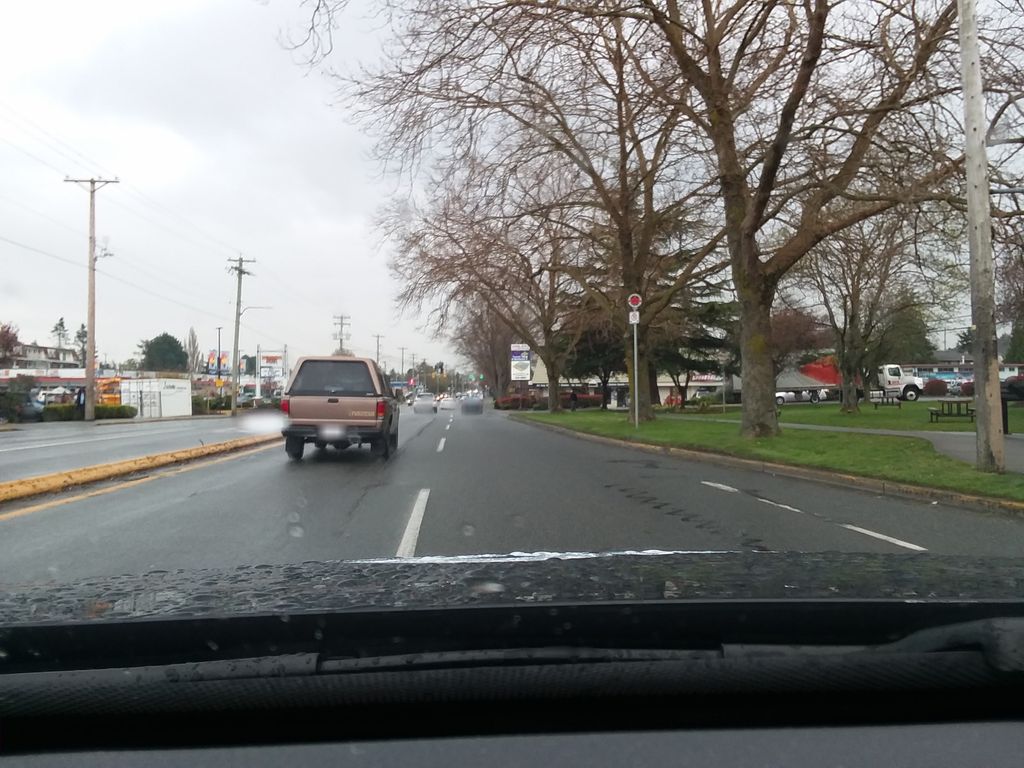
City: victoria